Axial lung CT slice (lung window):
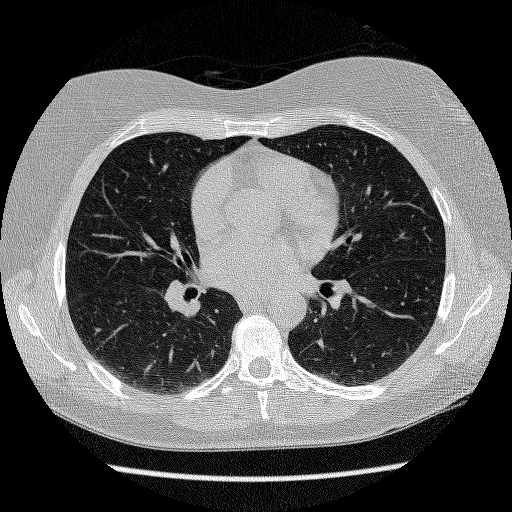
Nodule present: no